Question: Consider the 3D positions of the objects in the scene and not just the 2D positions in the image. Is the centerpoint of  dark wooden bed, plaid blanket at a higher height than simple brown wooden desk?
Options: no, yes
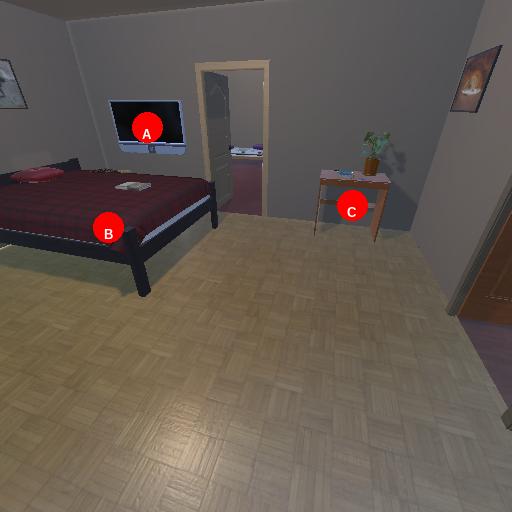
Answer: no